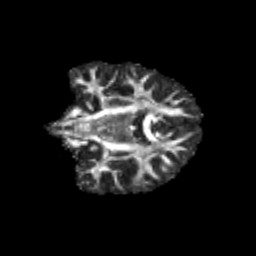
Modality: FA
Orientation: coronal
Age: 11
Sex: male
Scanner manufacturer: siemens
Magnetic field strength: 3 T
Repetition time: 3.8 s
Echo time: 0.07 s